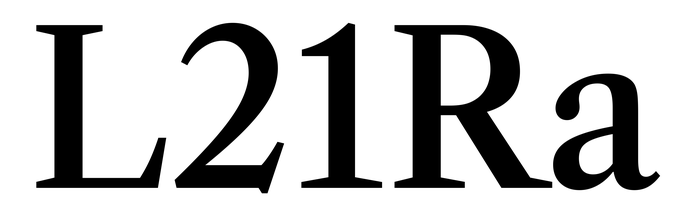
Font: LibreCaslonText_Medium